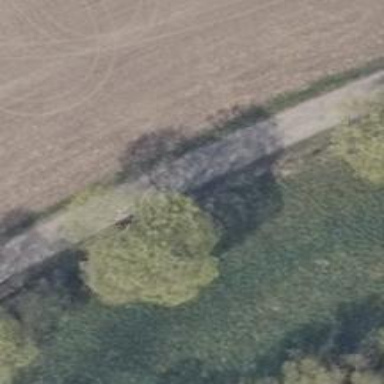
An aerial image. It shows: Deciduous broadleaved tree.